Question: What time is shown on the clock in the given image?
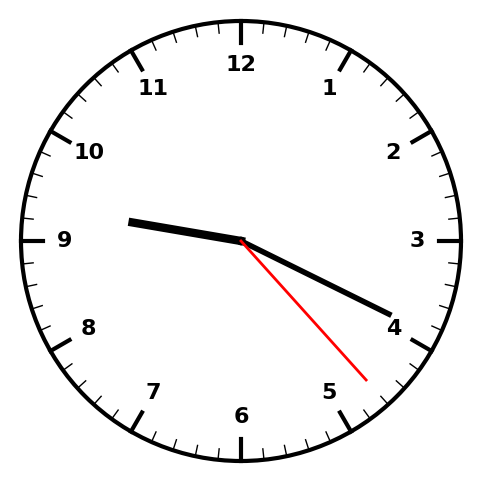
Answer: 09:19:23